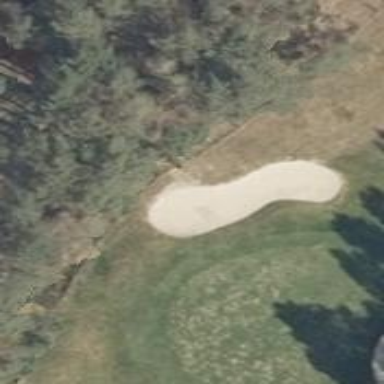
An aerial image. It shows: Golf green.